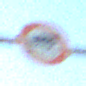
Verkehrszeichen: TatsaechlicheLaenge
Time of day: MorningAfternoon
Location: Outdoor (Nature)
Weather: Clear
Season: Autumn
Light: Natural